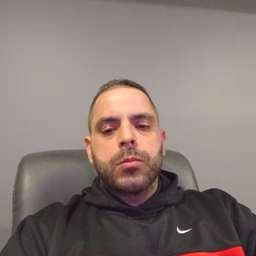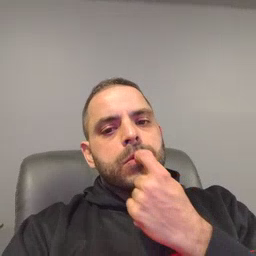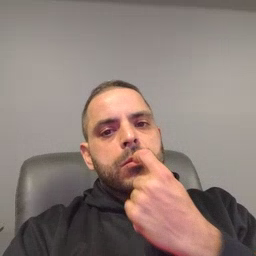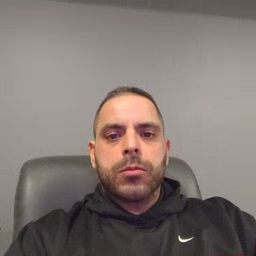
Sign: tooth